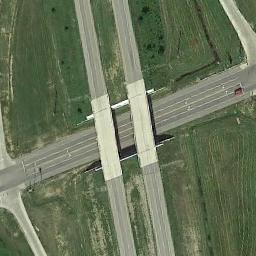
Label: overpass